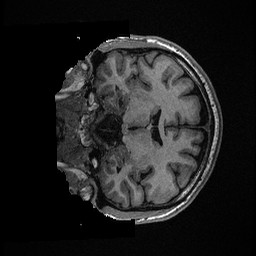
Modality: T1w
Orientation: coronal
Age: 47
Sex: male
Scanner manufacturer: ge
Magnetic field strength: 3 T
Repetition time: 0.006952 s
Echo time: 0.00292 s